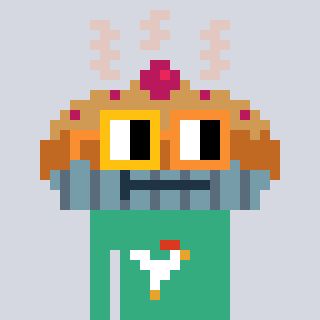
a pixel art character with square yellow and orange glasses, a pie-shaped head and a teal-colored body on a cool background